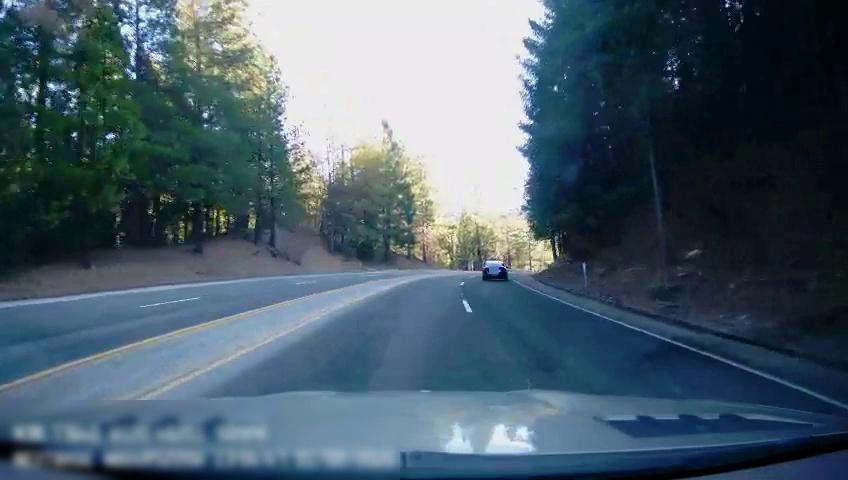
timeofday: Day
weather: Sunny
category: Drivable Space
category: Vehicles | Car
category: Lanes | Opposite Lane
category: Lanes | Alternate Lane
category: Lanes | Current Lane
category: Lanes | Opposite Lane
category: Lanes | Current Lane
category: Lanes | Alternate Lane
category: Lanes | Opposite Lane
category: Lanes | Opposite Lane